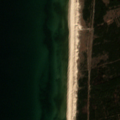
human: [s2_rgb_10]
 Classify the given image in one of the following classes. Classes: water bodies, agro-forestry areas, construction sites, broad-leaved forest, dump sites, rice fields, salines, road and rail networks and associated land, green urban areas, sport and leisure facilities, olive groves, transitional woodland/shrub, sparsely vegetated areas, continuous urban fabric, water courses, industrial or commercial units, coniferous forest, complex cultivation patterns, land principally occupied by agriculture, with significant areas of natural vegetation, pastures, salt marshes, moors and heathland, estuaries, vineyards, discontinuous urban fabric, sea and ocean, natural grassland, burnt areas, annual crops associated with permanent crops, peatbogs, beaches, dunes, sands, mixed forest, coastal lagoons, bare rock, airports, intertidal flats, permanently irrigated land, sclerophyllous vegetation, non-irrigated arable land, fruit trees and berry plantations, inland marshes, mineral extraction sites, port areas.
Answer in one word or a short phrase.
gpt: coniferous forest, mixed forest, beaches, dunes, sands, sea and ocean